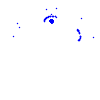
Particle: pion